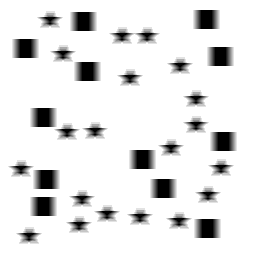
Squares: 12
Triangles: 0
Stars: 20
Total shapes: 32